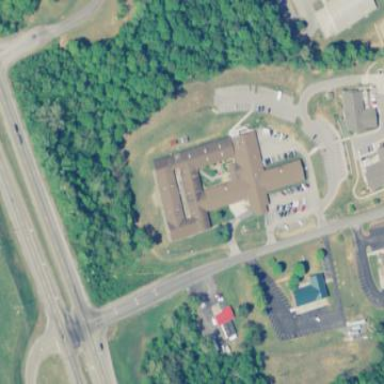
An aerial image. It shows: Nursing home building.